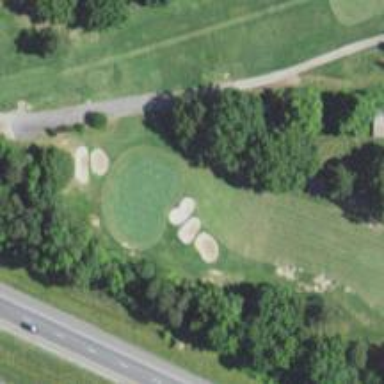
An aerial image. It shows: Golf hole.